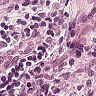
Metastatic tissue present: no